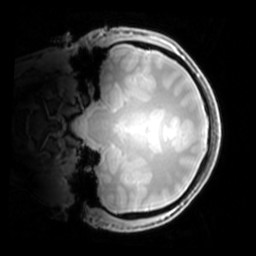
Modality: PDw
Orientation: coronal
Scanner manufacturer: philips
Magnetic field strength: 7 T
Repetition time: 0.008 s
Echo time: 0.001974 s